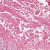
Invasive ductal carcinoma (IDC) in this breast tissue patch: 0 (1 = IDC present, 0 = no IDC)